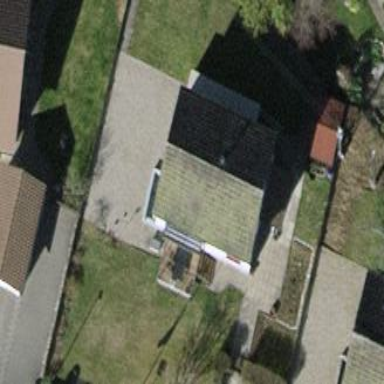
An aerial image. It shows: Detached building.